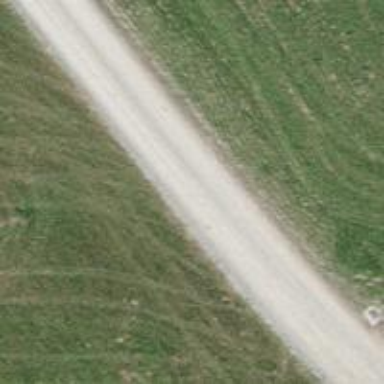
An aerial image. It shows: Track with ground surface of grade2.